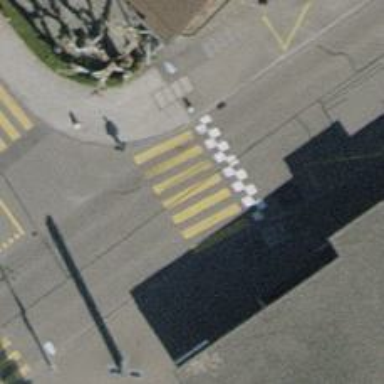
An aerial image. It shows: Uncontrolled zebra crossing on the road.